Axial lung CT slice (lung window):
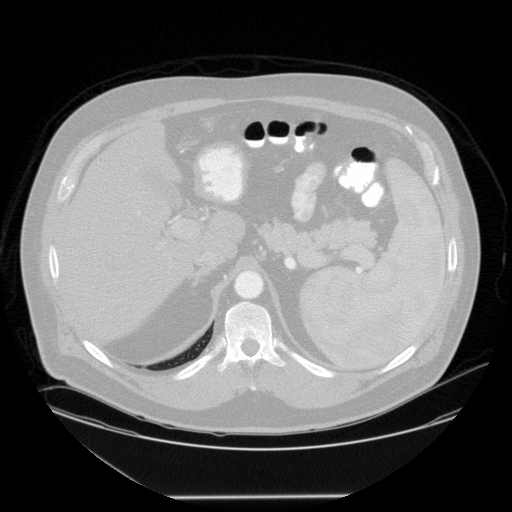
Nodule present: no